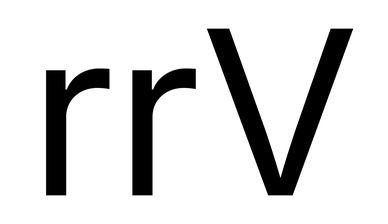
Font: Inter_Regular